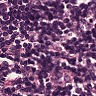
Metastatic tissue present: no